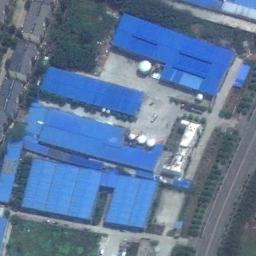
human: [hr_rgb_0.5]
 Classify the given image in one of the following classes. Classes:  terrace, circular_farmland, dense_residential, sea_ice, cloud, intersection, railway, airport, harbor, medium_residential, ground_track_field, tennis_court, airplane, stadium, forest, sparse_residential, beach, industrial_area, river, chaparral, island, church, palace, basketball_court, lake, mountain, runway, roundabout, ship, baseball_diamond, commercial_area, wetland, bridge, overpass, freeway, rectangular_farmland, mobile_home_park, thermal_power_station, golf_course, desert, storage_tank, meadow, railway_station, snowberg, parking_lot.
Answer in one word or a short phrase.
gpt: industrial_area